Chest X-ray:
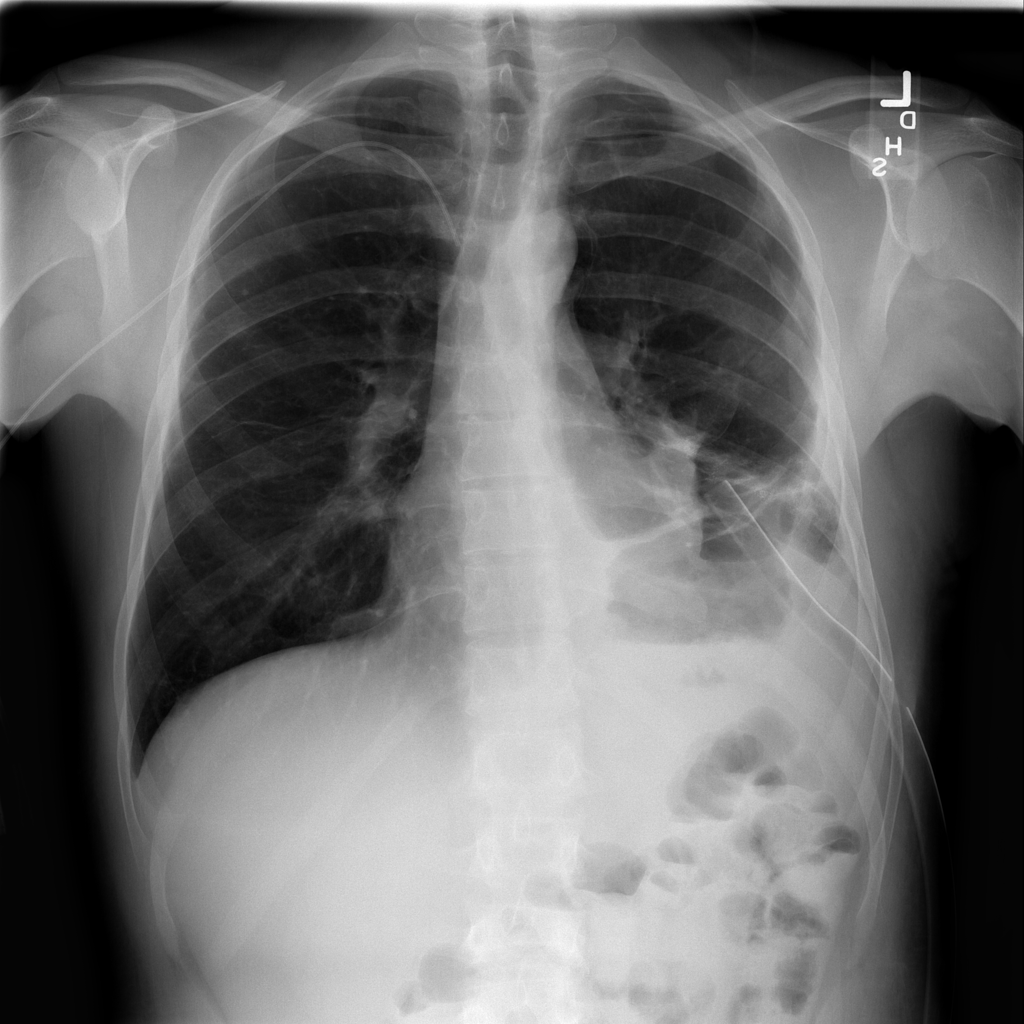
Findings: Consolidation, Pneumothorax, Fibrosis
No abnormal finding: no